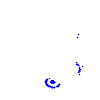
Particle: electron